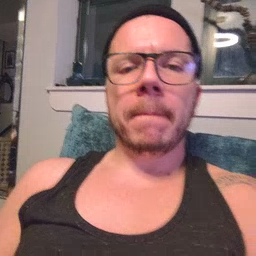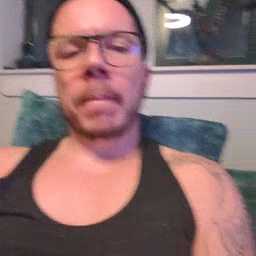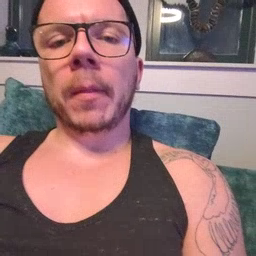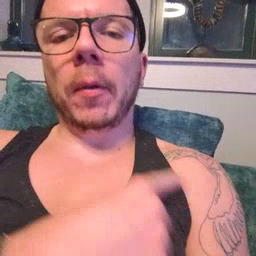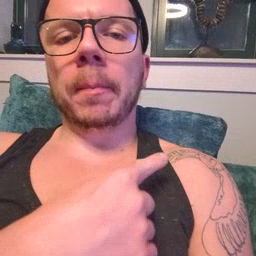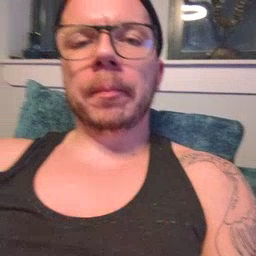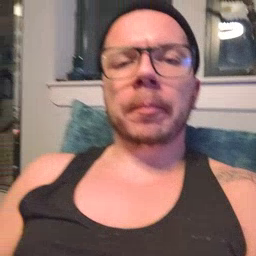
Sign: arm